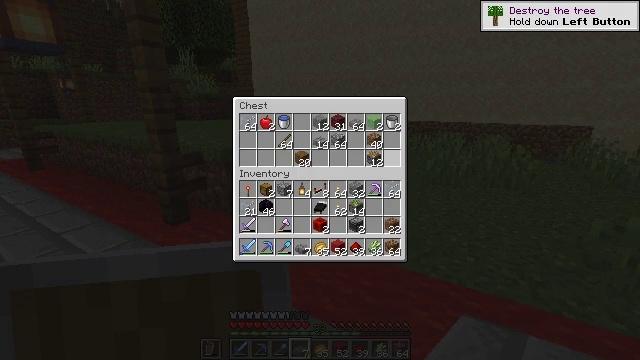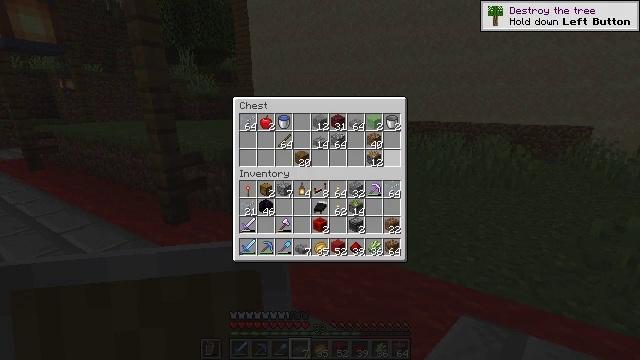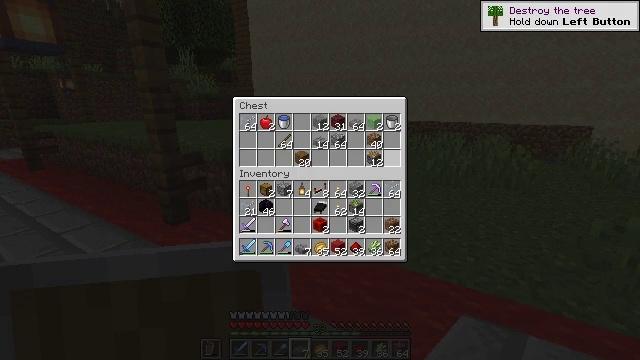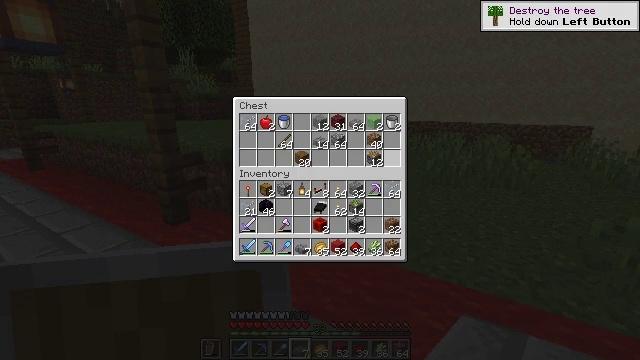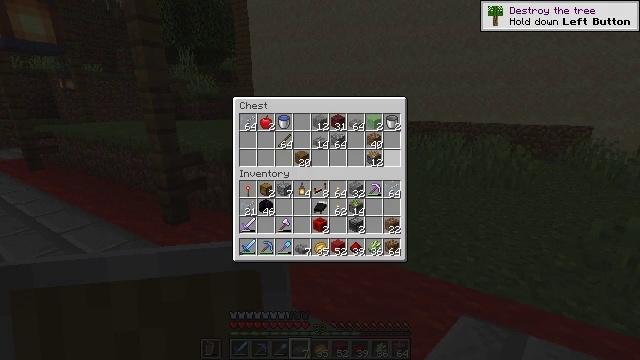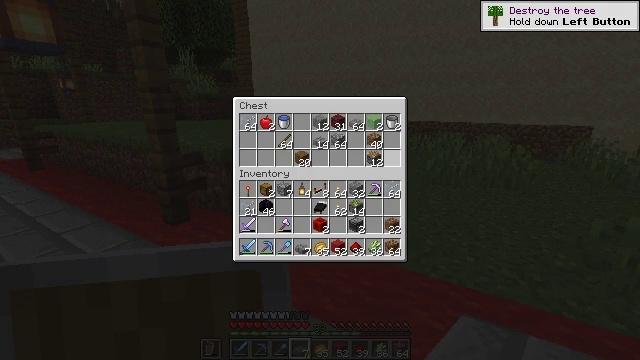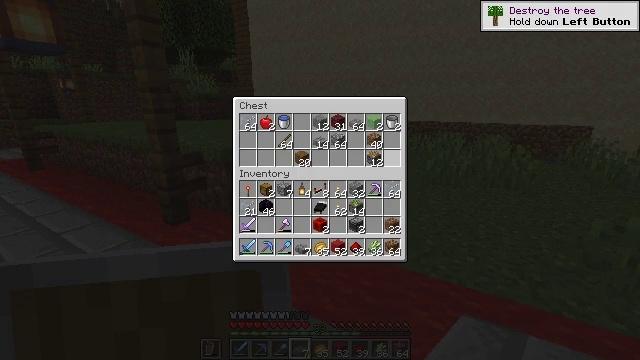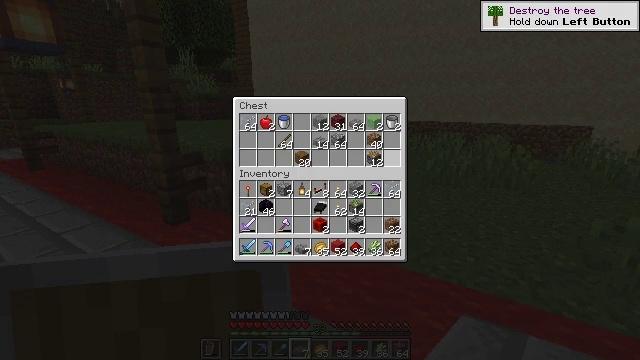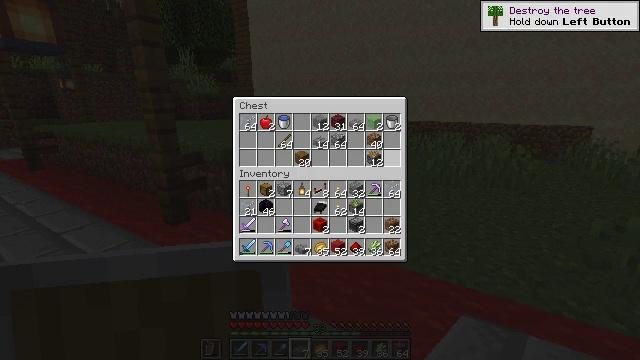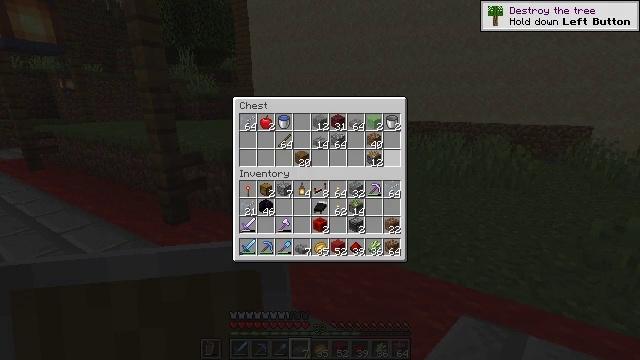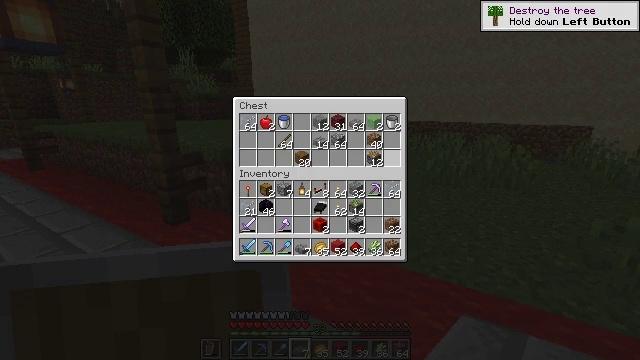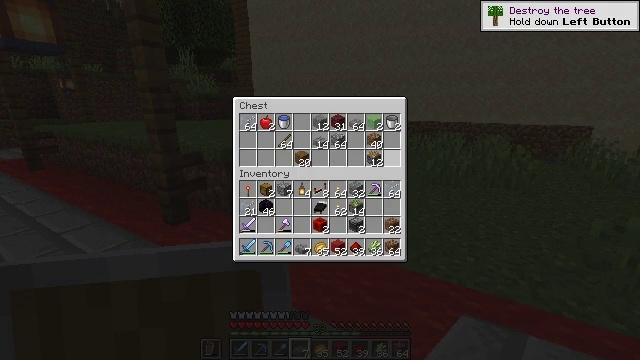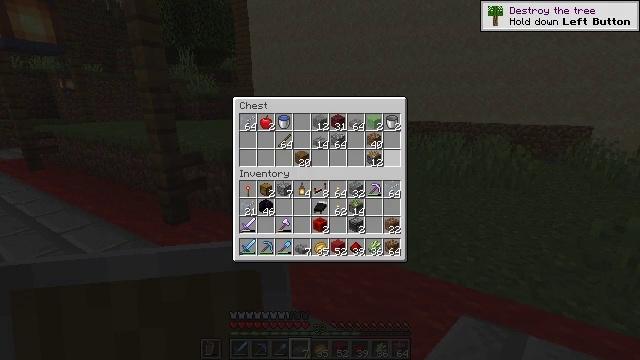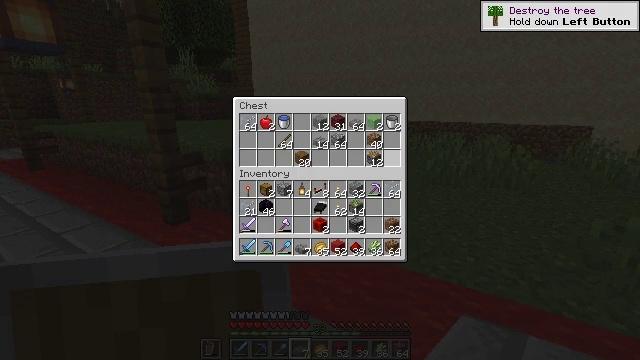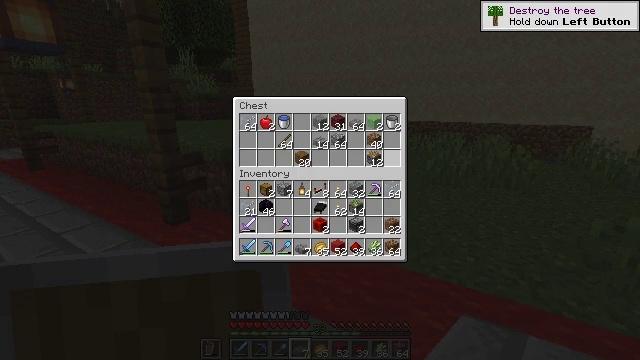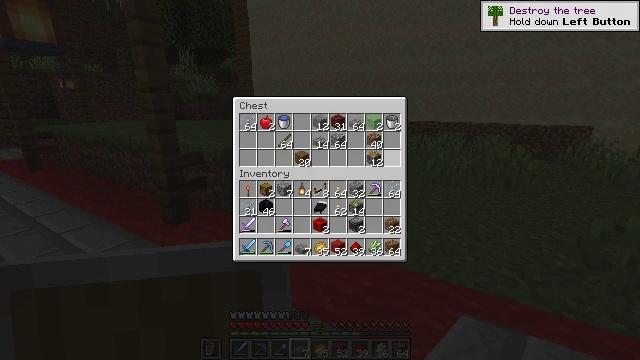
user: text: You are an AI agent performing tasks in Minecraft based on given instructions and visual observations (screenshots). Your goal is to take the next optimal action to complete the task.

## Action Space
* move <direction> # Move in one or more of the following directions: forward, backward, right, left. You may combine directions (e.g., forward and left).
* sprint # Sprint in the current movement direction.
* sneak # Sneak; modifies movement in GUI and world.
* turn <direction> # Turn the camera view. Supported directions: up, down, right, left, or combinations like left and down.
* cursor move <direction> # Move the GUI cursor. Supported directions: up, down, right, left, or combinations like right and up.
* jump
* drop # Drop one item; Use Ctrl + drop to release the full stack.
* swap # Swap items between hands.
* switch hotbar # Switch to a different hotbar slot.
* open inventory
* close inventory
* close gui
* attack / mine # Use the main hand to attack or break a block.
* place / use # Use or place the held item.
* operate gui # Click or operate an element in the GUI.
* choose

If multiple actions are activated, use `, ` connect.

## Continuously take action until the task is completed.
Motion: motion action
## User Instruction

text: Build a spruce fence using the crafting table.
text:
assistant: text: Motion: no_op
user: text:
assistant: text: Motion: no_op
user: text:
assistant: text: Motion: no_op
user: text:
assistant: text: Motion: no_op
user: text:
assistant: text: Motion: no_op
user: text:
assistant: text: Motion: no_op
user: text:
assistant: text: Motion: no_op
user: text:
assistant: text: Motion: no_op
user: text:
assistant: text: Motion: no_op
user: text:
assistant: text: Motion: no_op
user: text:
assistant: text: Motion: no_op
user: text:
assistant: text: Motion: no_op
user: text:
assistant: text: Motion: no_op
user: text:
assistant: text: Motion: no_op
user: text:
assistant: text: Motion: no_op
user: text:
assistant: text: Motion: no_op
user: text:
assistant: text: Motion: no_op
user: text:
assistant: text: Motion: no_op
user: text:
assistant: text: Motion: no_op
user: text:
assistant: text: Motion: no_op
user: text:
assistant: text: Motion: no_op
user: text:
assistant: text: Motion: no_op
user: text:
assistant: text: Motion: no_op
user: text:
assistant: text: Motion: no_op
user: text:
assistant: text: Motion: no_op
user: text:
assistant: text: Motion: no_op
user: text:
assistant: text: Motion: no_op
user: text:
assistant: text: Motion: no_op
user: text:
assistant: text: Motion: no_op
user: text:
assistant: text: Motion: no_op